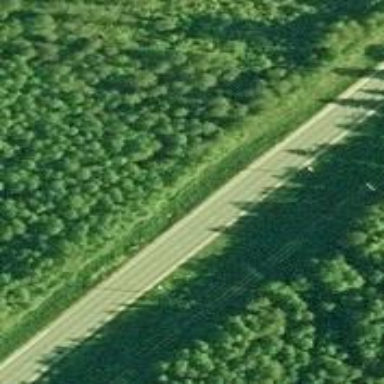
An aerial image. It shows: Footway with grade2 track type.